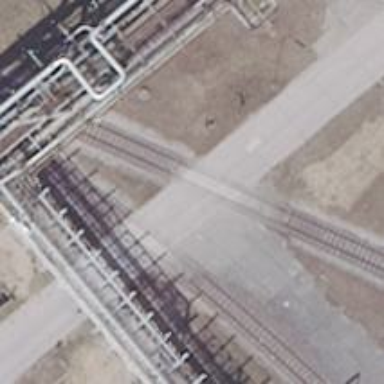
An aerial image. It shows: Railway level crossing.